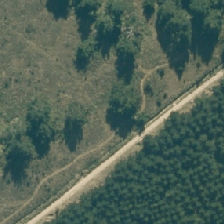
Land cover: grose_broom